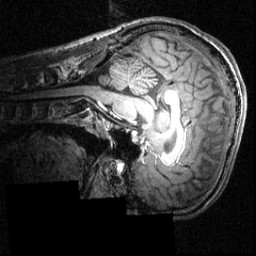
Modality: T1w
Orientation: sagittal
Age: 20
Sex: male
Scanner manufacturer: siemens
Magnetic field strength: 3.951 T
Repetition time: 1.5 s
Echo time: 0.00335 s